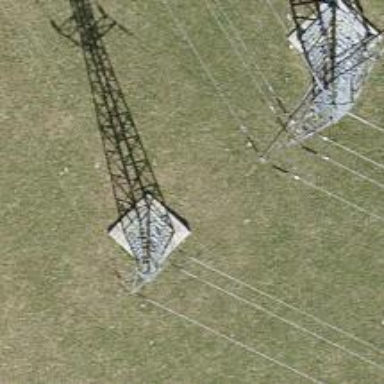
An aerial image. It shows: Power tower.